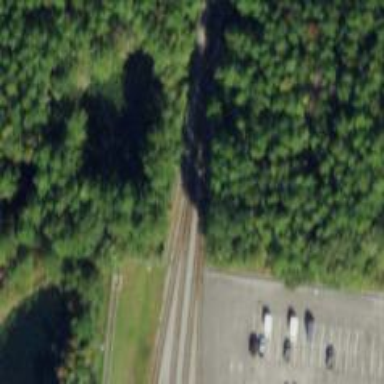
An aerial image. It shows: Railway spur service.